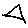
Label: triangle